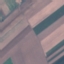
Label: AnnualCrop